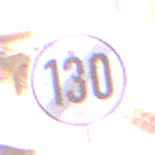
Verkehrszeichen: EndeGeschwindigkeit130
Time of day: MorningAfternoon
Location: Outdoor (Urban)
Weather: Clear
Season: NotSpecified
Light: Natural